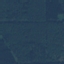
Land use / land cover: Forest